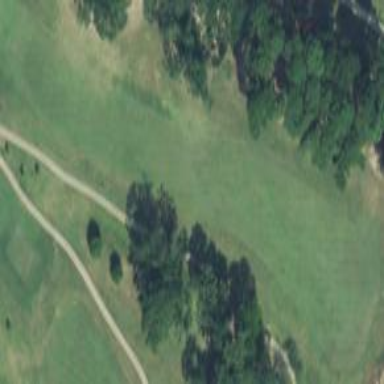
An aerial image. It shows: Golf fairway surrounded by grass.